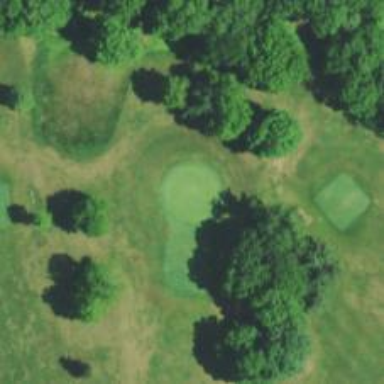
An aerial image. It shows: View of golf hole.